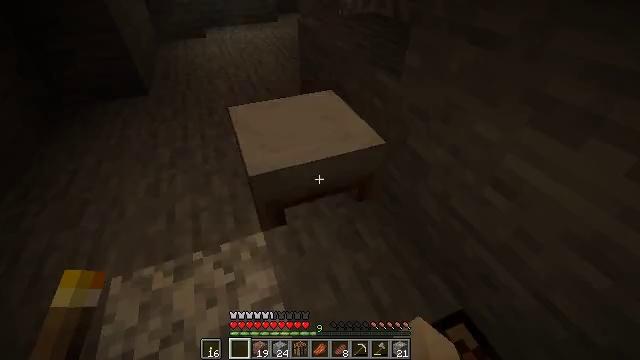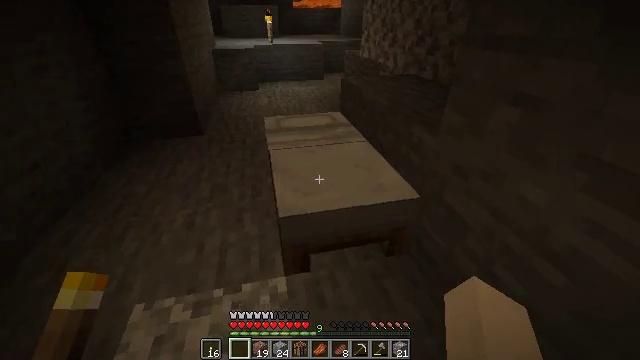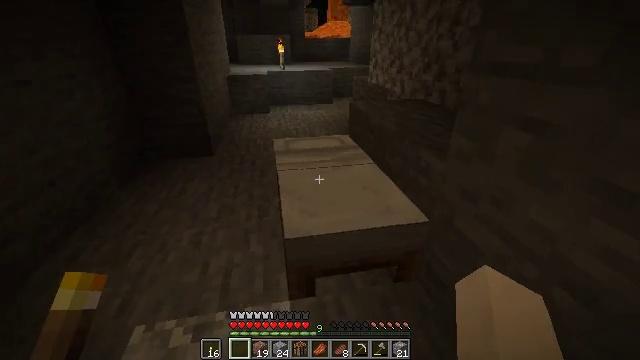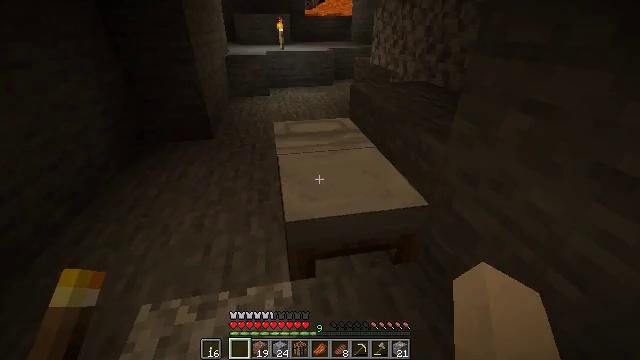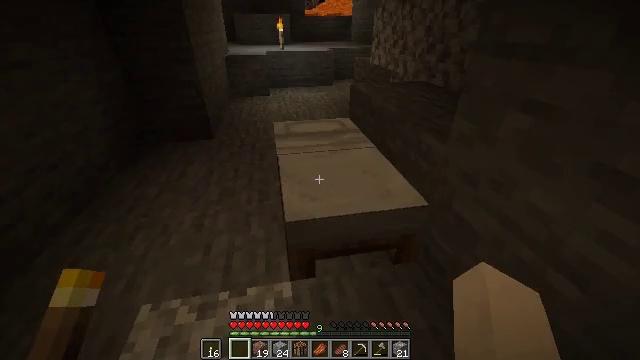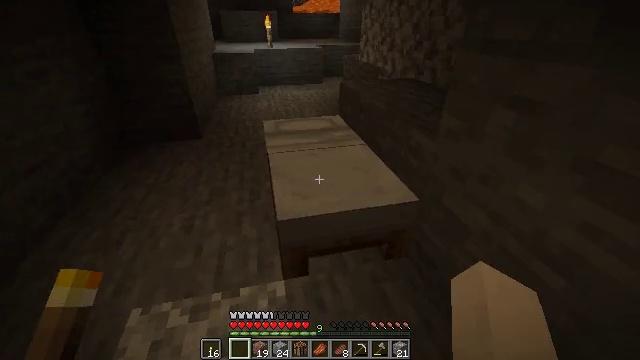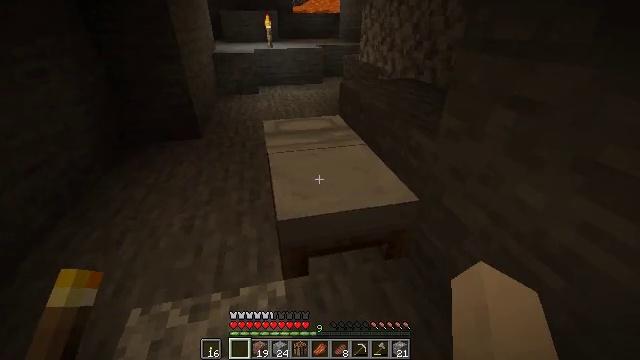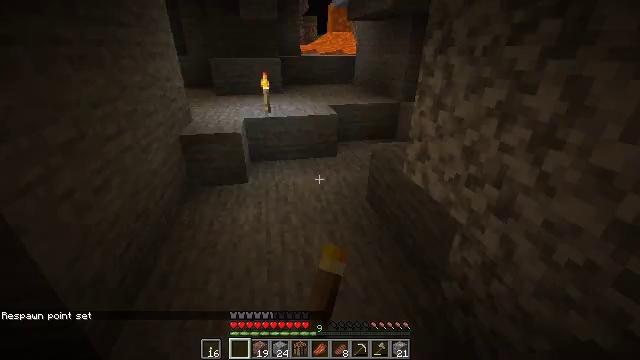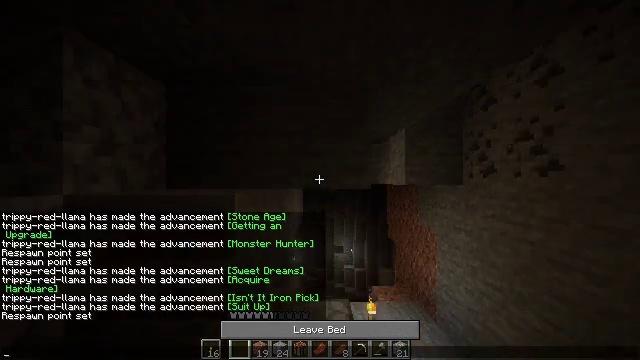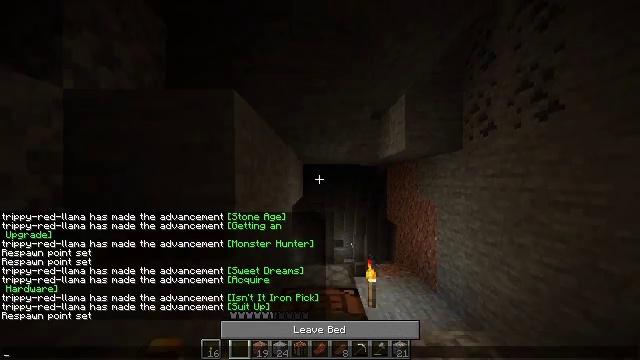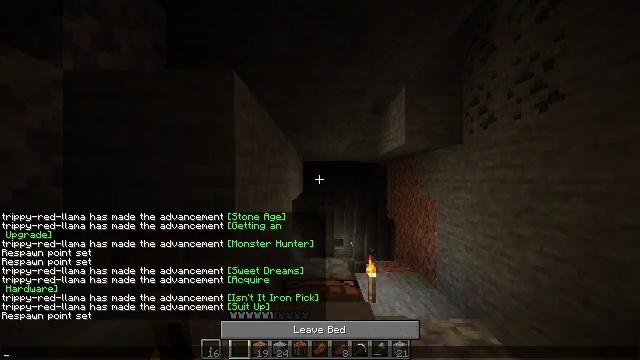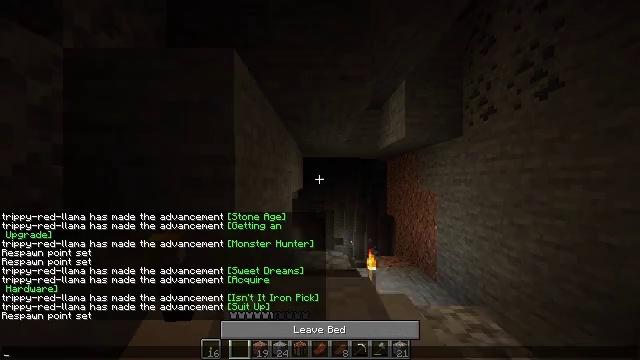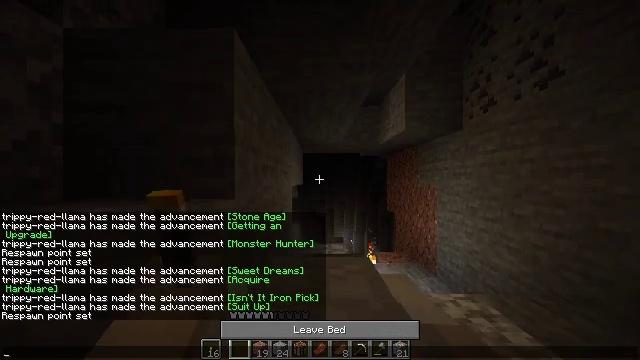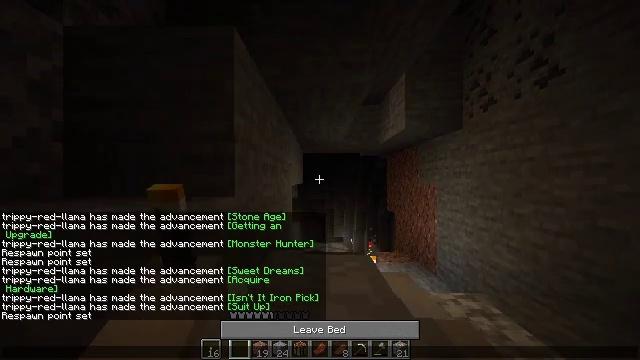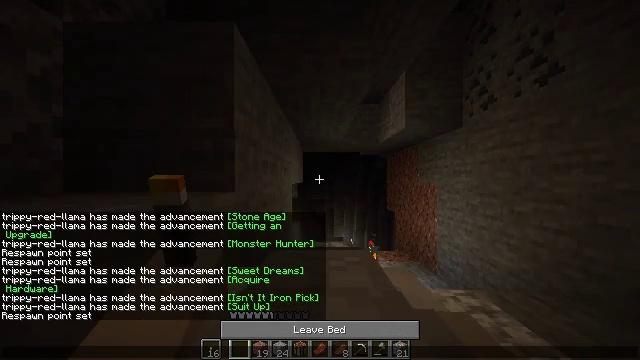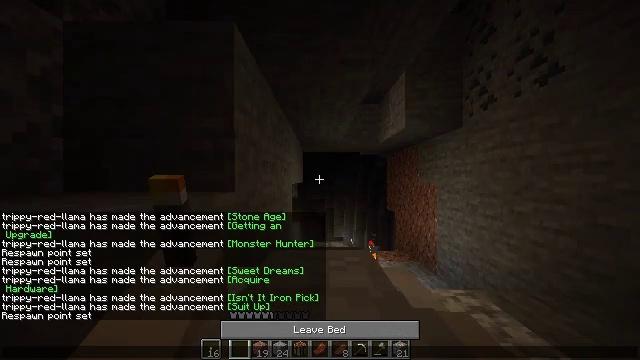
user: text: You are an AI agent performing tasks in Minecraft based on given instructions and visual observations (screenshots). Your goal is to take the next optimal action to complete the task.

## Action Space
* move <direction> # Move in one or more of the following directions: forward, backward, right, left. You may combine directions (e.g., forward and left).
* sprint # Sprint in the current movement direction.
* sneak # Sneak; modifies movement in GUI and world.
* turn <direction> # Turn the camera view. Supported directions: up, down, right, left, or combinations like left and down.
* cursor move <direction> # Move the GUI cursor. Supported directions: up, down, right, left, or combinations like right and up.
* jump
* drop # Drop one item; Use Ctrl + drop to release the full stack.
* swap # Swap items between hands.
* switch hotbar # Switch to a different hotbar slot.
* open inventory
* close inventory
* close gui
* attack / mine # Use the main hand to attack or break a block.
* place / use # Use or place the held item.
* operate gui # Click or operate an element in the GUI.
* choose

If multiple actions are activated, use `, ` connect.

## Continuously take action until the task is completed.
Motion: motion action
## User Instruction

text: Attack the white bed to collect it.
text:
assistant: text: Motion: turn left and up
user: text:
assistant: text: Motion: turn left and up, use / place
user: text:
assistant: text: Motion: turn down, use / place
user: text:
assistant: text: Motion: use / place
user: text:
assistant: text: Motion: turn right, use / place
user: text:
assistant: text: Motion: no_op
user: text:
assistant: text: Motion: no_op
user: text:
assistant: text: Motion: no_op
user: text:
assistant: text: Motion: open gui
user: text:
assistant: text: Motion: no_op
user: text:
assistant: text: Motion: no_op
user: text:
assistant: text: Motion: no_op
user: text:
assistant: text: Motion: no_op
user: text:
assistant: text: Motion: no_op
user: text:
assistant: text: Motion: no_op
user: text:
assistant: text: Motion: no_op
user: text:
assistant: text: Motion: no_op
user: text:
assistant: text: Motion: no_op
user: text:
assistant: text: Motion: no_op
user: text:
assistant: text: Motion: no_op
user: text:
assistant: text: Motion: no_op
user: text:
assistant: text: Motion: no_op
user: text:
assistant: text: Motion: no_op
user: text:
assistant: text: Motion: no_op
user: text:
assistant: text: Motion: no_op
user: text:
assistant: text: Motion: no_op
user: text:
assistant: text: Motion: no_op
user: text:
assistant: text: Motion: no_op
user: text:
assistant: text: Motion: no_op
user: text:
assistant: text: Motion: no_op